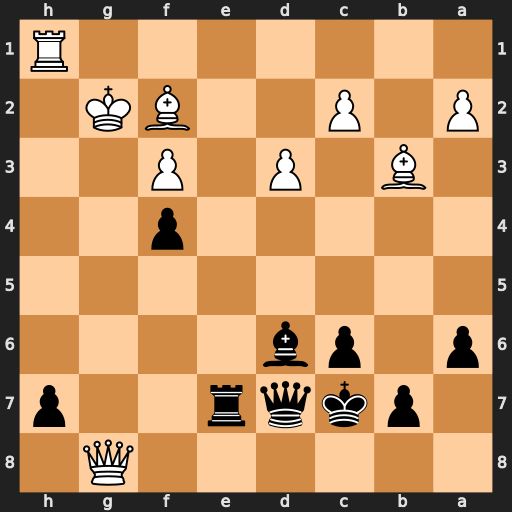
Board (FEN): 6Q1/1pkqr2p/p1pb4/8/5p2/1B1P1P2/P1P2BK1/7R
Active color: b
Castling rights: -
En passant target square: -
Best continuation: Rg7+ Kf1 Rxg8